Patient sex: M
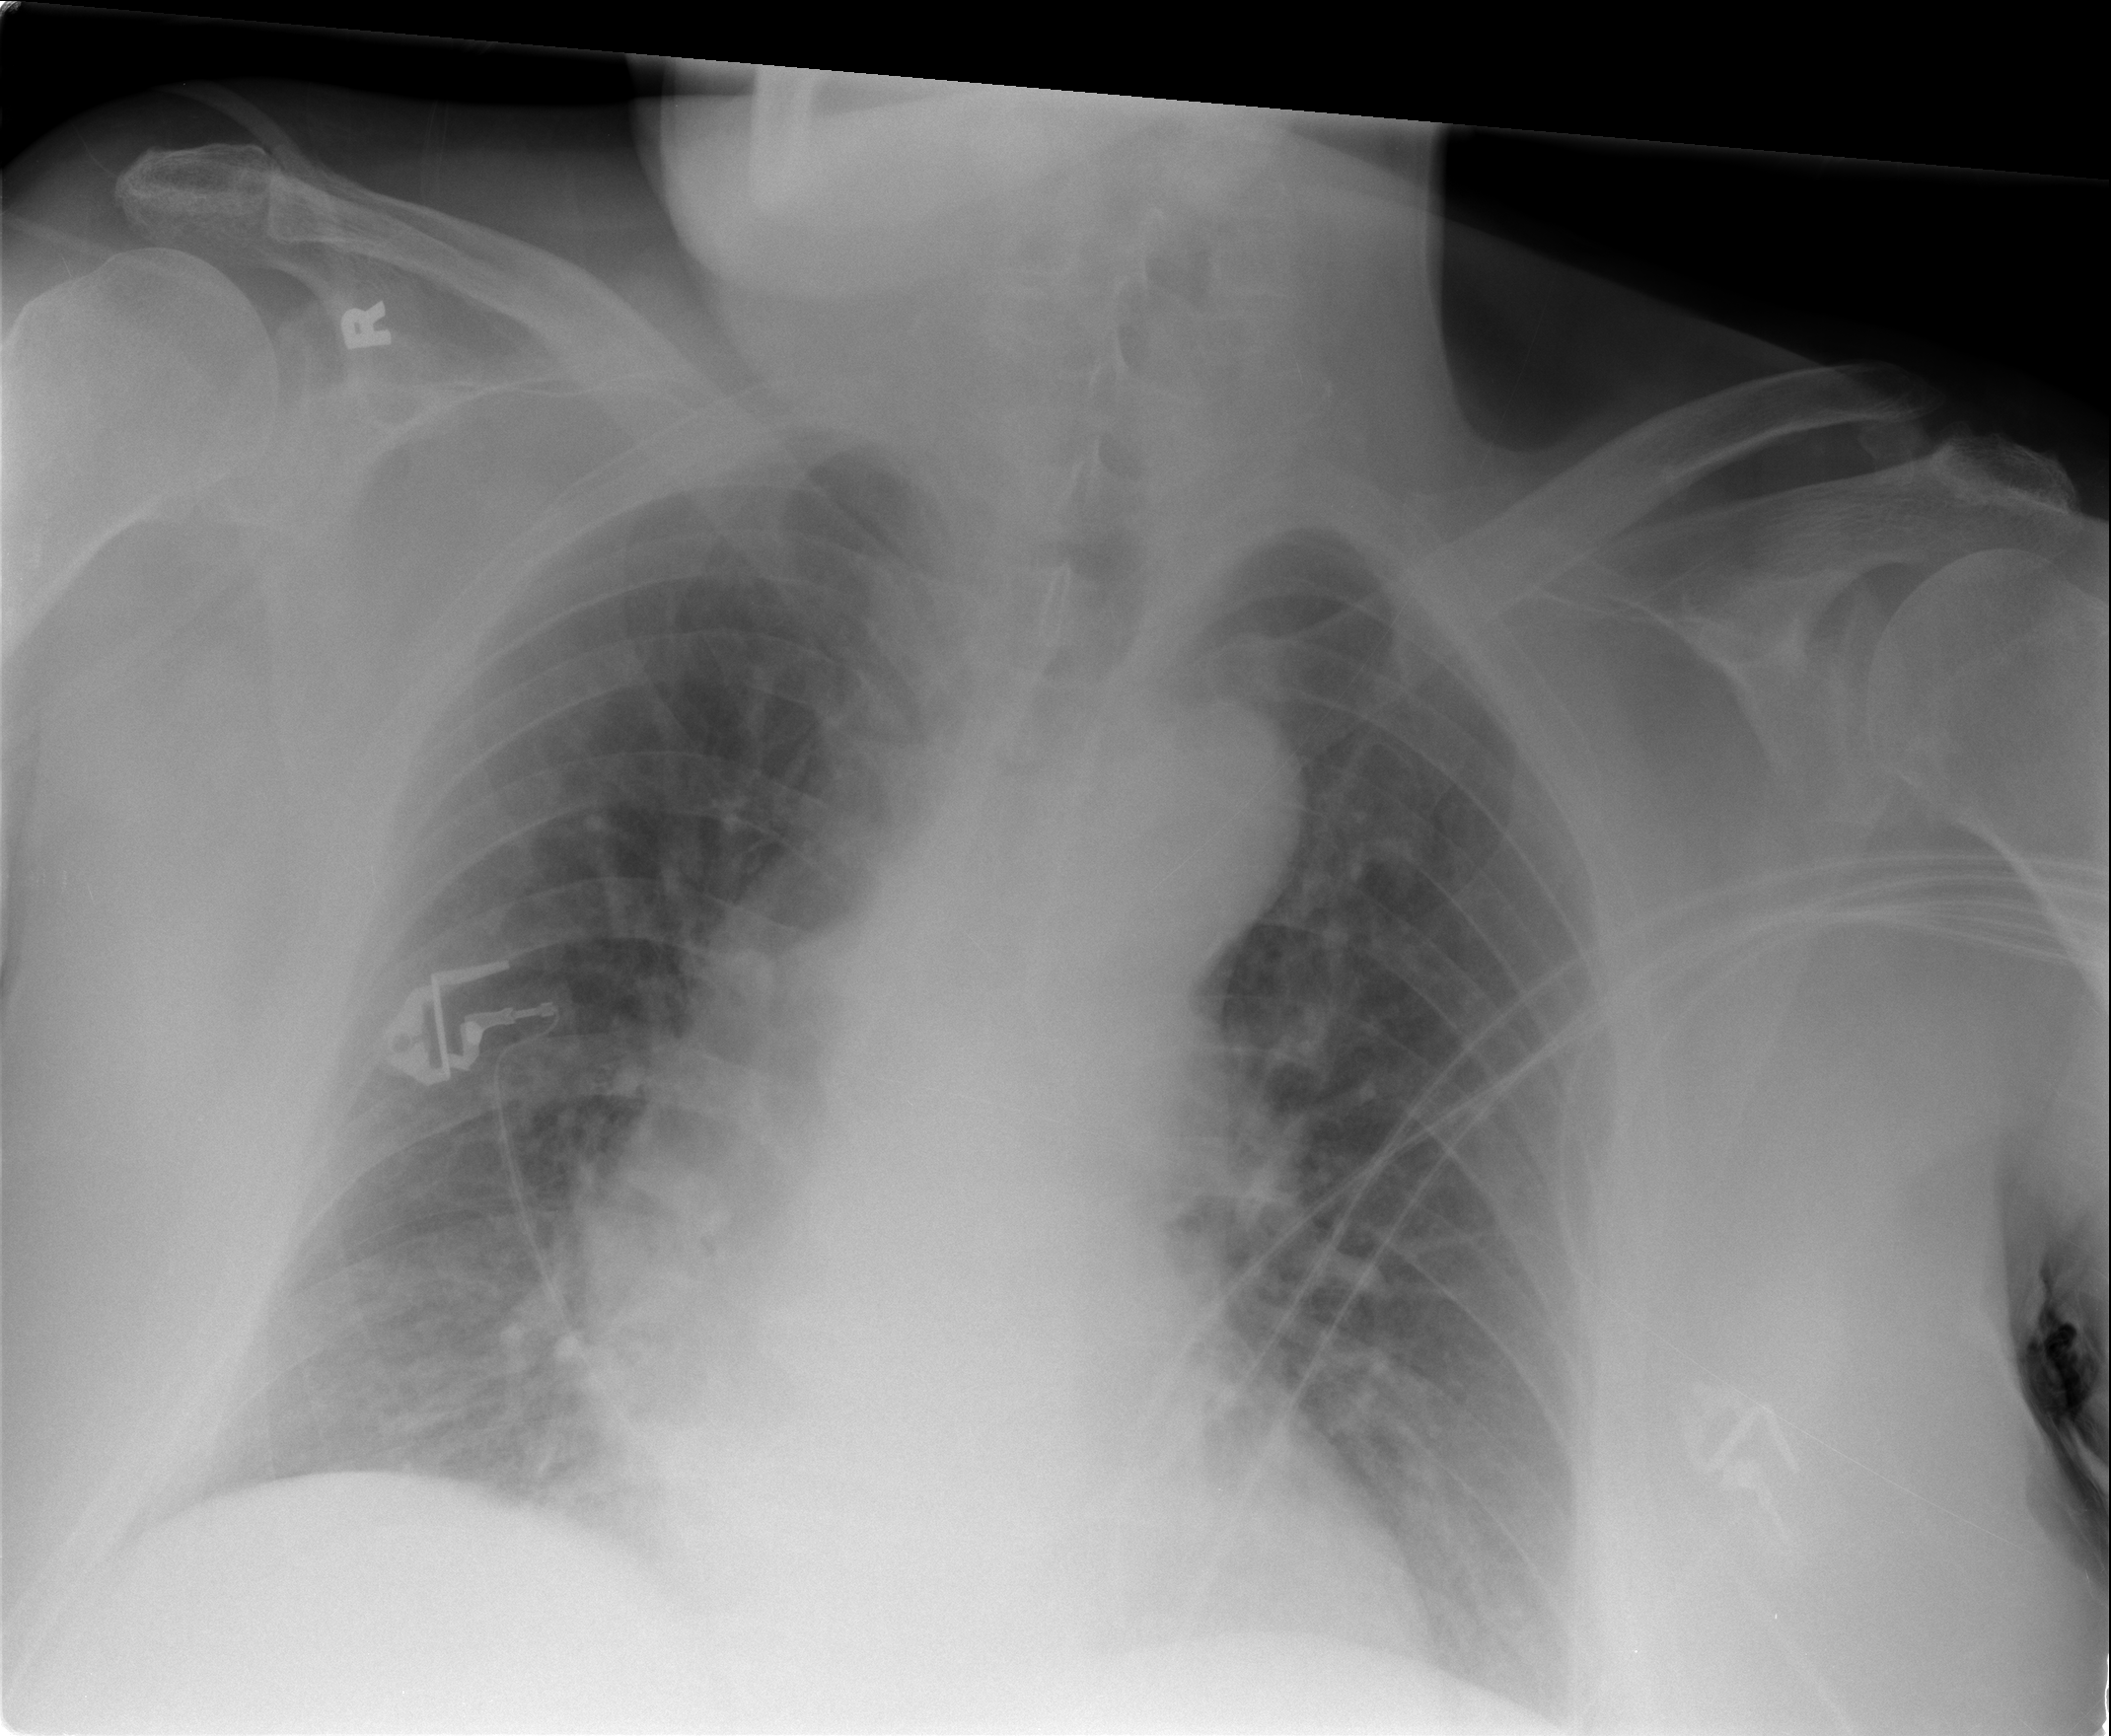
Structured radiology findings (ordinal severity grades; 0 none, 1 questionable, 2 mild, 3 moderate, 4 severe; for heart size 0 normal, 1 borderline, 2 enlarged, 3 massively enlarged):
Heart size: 2
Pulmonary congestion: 2
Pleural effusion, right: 0
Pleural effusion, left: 0
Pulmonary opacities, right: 0
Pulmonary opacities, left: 0
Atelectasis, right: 0
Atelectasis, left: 0